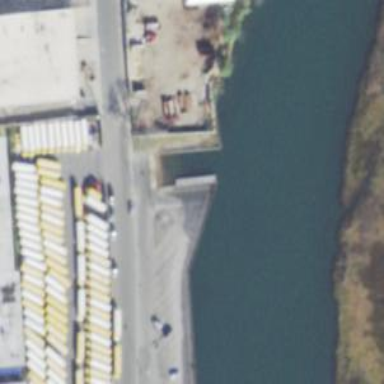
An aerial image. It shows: Slipway on leisure land.